Interaction volume radius: 10 \u00c5
Interaction volume height: 25 \u00c5
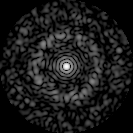
Disorder parameter: 0.8404